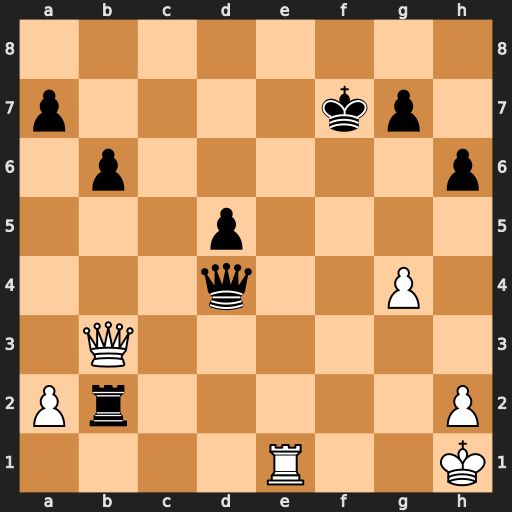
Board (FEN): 8/p4kp1/1p5p/3p4/3q2P1/1Q6/Pr5P/4R2K
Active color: w
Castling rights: -
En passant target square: -
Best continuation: Qf3+ Kg8 Re8+ Kh7 Qf5+